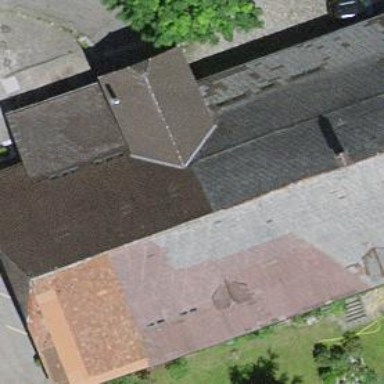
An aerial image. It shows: Farm building with half-hipped roof shape.